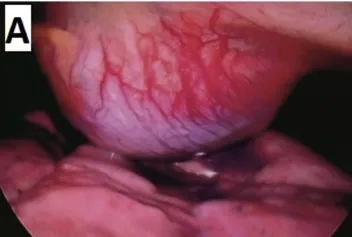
Photograph during right VAT shows large mass covered by vascular parietal pleura (A).
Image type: medical_photograph (other_medical_photograph)